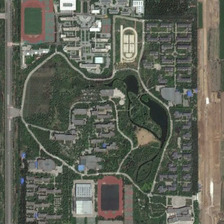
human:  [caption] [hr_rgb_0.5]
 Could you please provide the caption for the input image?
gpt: many green trees and buildings are in a park with two playgrounds and a pond .

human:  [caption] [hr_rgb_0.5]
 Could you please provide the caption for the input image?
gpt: many green trees and buildings are in a park with two playgrounds and a pond .

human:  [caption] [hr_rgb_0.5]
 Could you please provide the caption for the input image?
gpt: many green trees and buildings are in a park with two playgrounds and a pond .

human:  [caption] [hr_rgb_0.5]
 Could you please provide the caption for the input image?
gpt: many green trees and buildings are in a park with two playgrounds and a pond .

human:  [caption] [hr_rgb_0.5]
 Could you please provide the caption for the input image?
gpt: many green trees and buildings are in a park with two playgrounds and a pond .